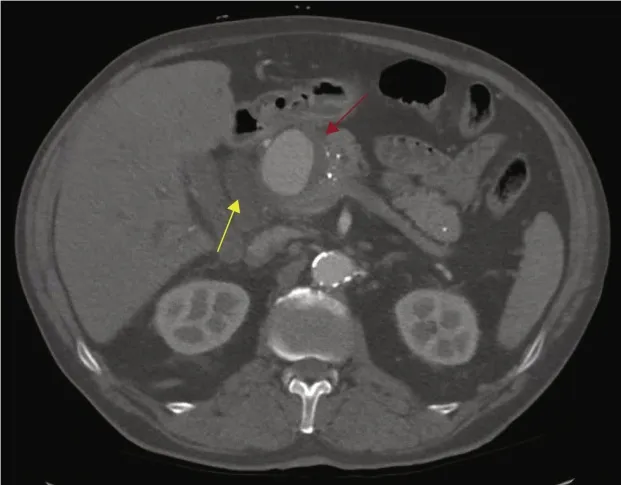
Computed tomography scan before intervention. Yellow arrow: dilated common bile duct, red arrow: true aneurysm of the common hepatic artery.
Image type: radiology (ct)